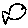
Label: fish